Interaction volume radius: 10 \u00c5
Interaction volume height: 25 \u00c5
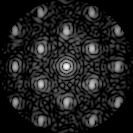
Disorder parameter: 0.2969